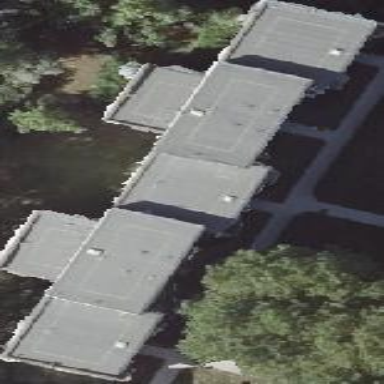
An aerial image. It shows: Building with apartments and flat roof.